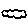
Label: cloud